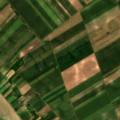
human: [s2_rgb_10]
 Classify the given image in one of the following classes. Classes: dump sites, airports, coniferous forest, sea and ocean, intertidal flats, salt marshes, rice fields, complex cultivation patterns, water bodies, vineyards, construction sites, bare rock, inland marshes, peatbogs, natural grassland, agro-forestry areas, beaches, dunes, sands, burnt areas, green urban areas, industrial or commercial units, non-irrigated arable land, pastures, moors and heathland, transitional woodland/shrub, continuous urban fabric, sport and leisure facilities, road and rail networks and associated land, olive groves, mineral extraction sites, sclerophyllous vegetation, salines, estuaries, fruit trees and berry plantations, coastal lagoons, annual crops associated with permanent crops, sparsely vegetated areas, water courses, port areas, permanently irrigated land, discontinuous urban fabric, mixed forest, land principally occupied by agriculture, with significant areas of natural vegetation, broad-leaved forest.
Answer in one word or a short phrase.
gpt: non-irrigated arable land, complex cultivation patterns